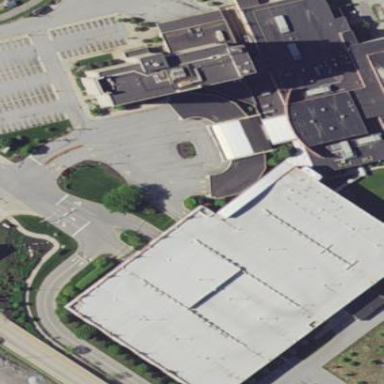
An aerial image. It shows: Casino.